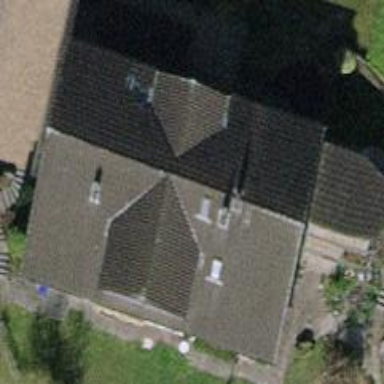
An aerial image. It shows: Detached building.